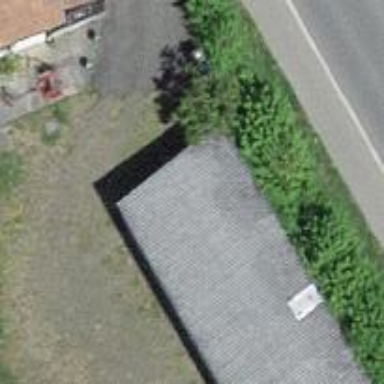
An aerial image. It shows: Garage building.